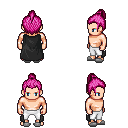
a pixel art fantasy rpg character, male body template, human, light skin, black cape, white pants, pink short topknot hairstyle, white slippers, four views (front, back, left, right), 2x2 character sprite sheet, small pixel art, hard edges, no anti-aliasing